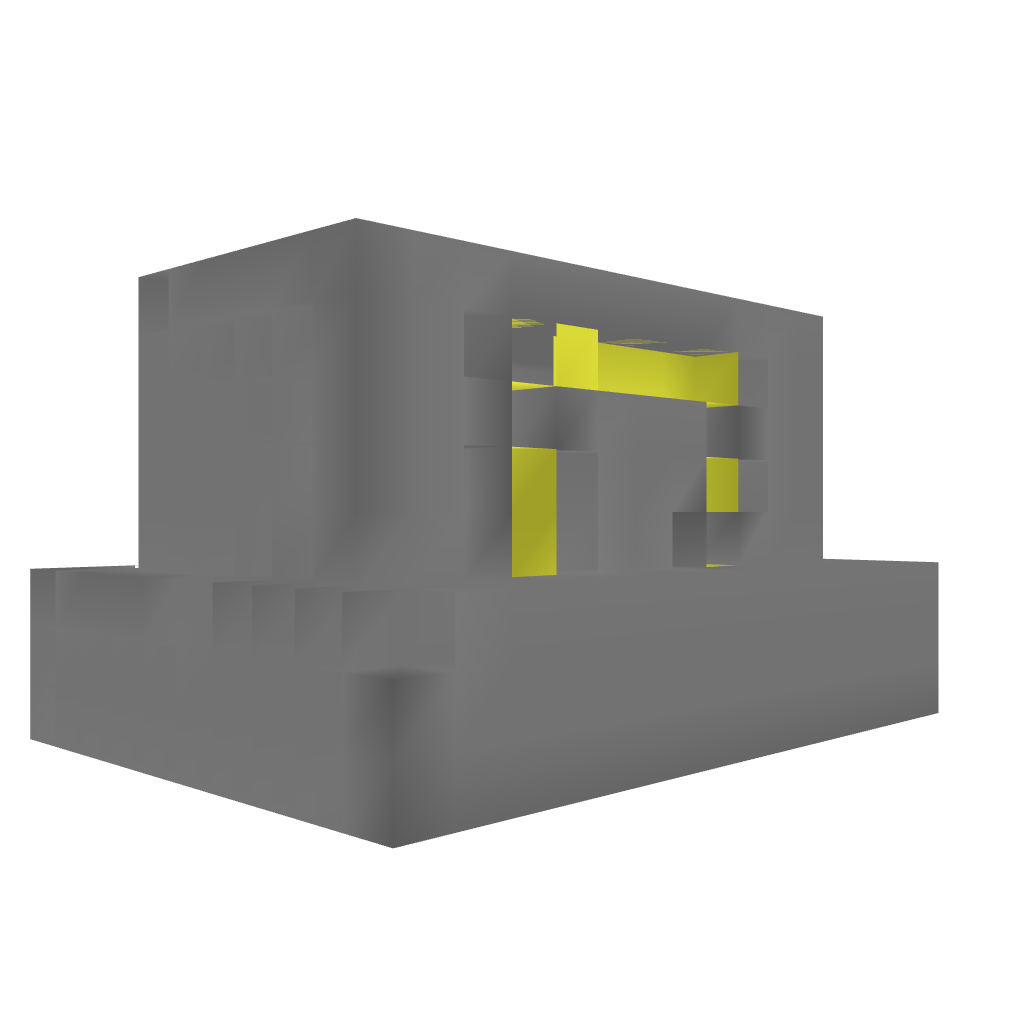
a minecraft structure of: UndercoverDoor bad low quality